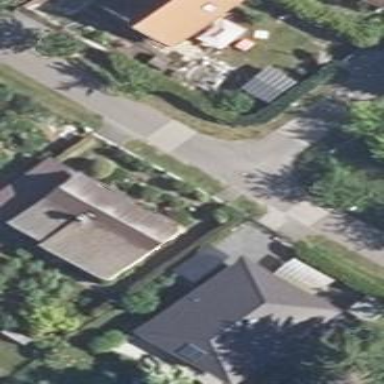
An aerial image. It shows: Smooth asphalt road in residential area.